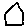
Label: house